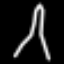
Label: The Eiffel Tower